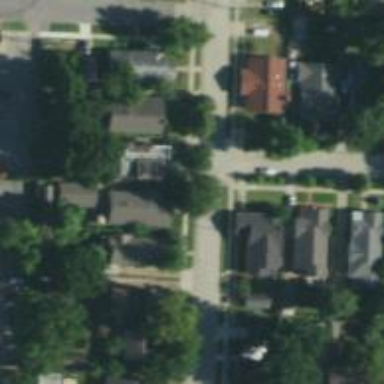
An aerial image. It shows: Residential road with separate sidewalk.